Question: I have to post a data from a page using jquery.load().
I put it on a page with spark viewengine. the post method fire where a button click, will execute a js function.
'''
<script type="text/javascript">
function displayCheckedOrders() {
var $checkedRecords = $(':checked');
if ($checkedRecords.length < 1) {
alert('Check a few grid rows first.');
return;
}
var url = '${Url.Action("myaction","Account")}';
var temp = $('#xresult').load(url, $checkedRecords);
}
</script>
'''
but, it didn't parse a correct url,

any solution for my problem ?
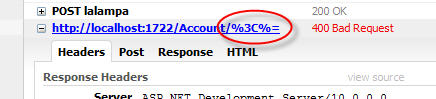
Answer: Yes - view engine will process the view file to create your url - if you put it in external js then url will be taken as is. A simple solution is to move the relevant js function to the view file. Yet another alternative is to parameterize your external js function to accept the url (as parameter) and construct actual value in the view file.